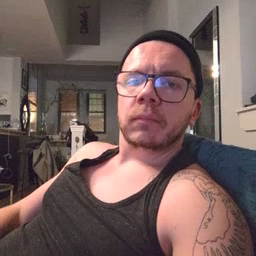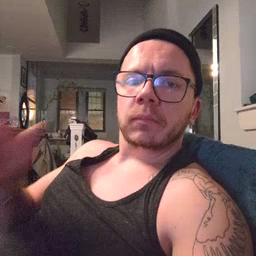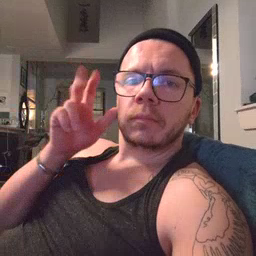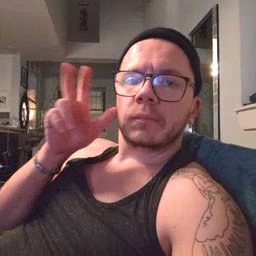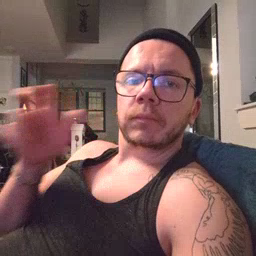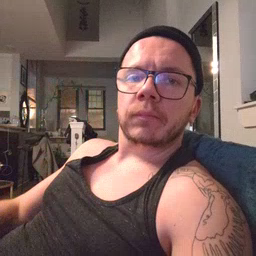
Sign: hear